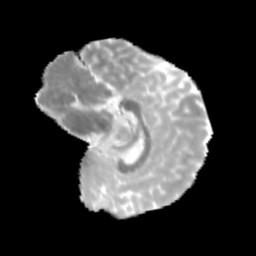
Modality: MD
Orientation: sagittal
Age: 10
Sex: male
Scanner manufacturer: siemens
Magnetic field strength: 3 T
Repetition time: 3.8 s
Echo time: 0.07 s